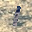
Label: 1